Brain MRI, modality: hrT2
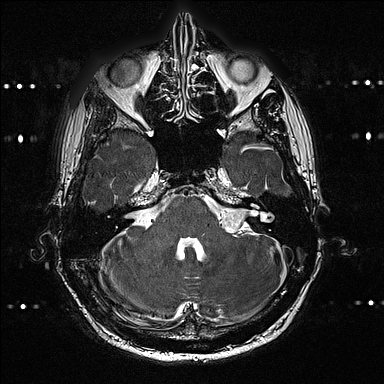